Question: I could find the following data in a plist file:

'"NS.time"' is a key to a number value.
'''
NSLog(@"Type: %@", [[obj objectForKey:@"NS.time"] class]);
NSLog(@"My dictionary: %@", obj);
'''
---
'''
2014-10-09 11:04:49.409 MyApp[3792:303] Type: __NSCFNumber
2014-10-09 10:34:46.393 MyApp[3644:303] My dictionary: {
"NS.time" = "4344<PHONE>";
}
'''
Are these seconds? Milliseconds? Microseconds?
How can I get a proper time information out of it?
:
I found what could be the right date using Python:
'''
>>> datetime.datetime(2001, 1, 1) + datetime.timedelta(seconds=4344<PHONE>)
datetime.datetime(2014, 10, 8, 19, 11, 27, 651975)
'''
How can I do this using Objective-C?
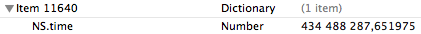
Answer: 1. Create an NSDate for 2001, 1, 1.
2. Use NSDate's - (id)dateByAddingTimeInterval:(NSTimeInterval)seconds to get the new date. NSDate *tagDate = [referenceDate dateByAddingTimeInterval:4344<PHONE>];
---
Here is the complete code I used:
'''
NSTimeInterval interval = [[obj objectForKey:@"NS.time"] doubleValue];
NSDate *date = [NSDate dateWithTimeIntervalSinceReferenceDate:interval];
'''
<URL> is very useful in that case. It creates and returns an 'NSDate' object set to a given number of seconds from the first instant of 1 January 2001, GMT.